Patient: sex M, age 76
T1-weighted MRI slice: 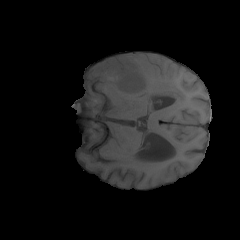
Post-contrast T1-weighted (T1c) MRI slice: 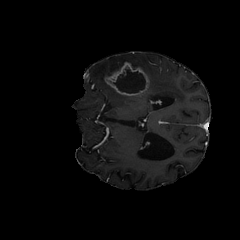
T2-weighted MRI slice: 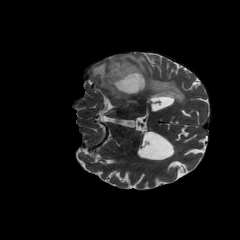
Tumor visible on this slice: yes
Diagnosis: Glioblastoma, IDH-wildtype
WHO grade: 4